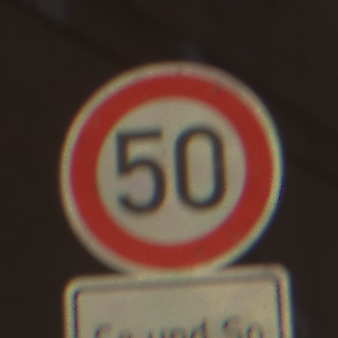
Verkehrszeichen: Geschwindigkeit50
Zusatzzeichen unten: ZeitangabenMitBeschraenkungAufWochentage8
Umgebung: Outdoor, Urban
Tageszeit: Midday
Wetter: Clear
Licht: Natural
Jahreszeit: NotSpecified
Kontrast: HighContrast